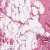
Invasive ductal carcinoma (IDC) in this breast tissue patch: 0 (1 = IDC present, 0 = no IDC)